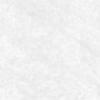
Label: no_change